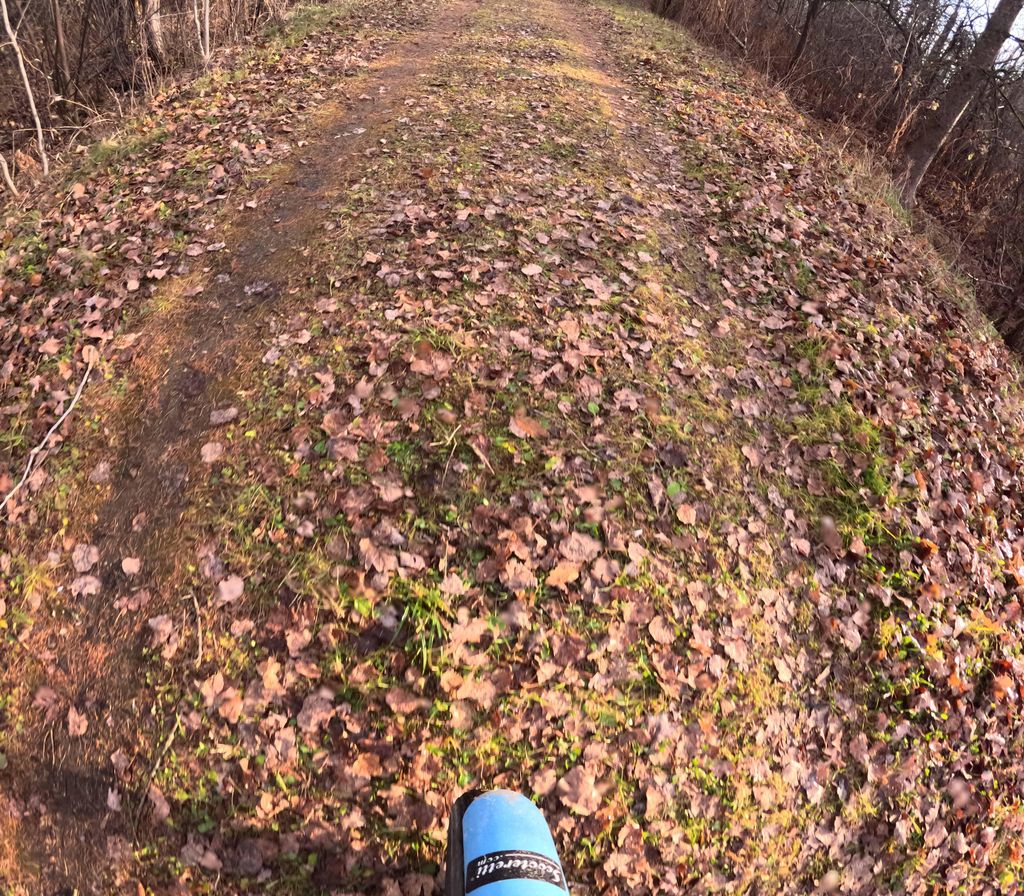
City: ottawa-gatineau